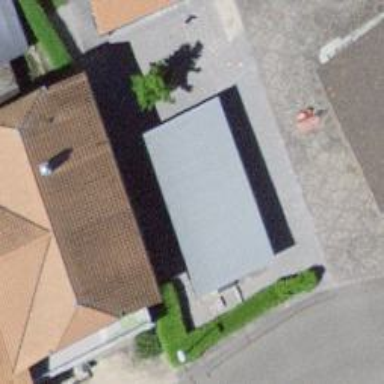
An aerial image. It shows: View of roof of building.